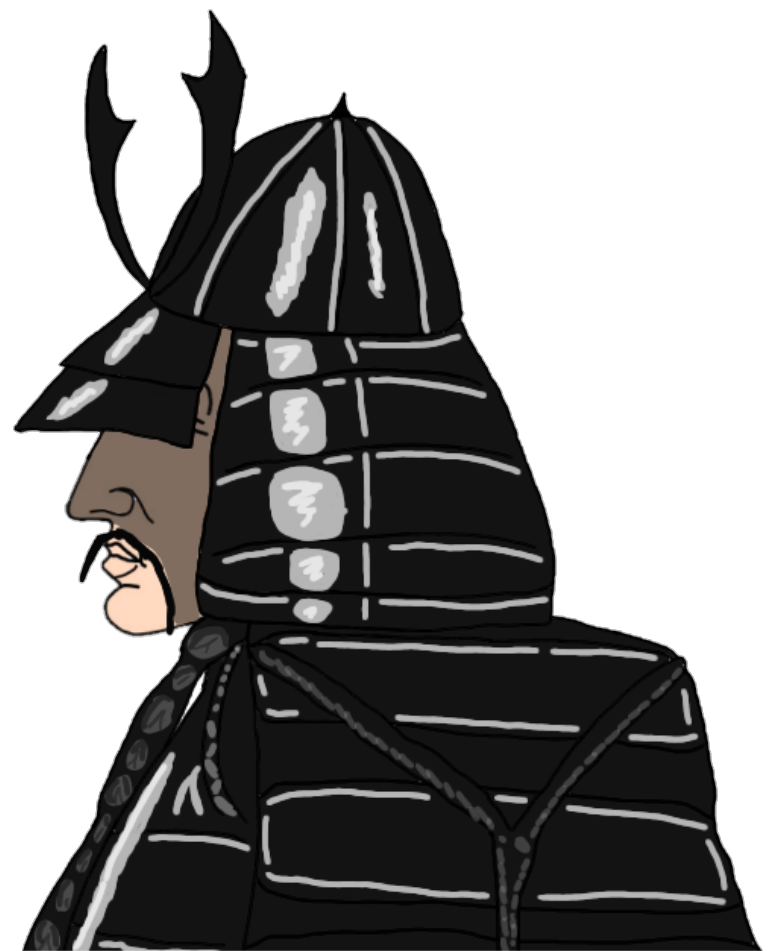
Label: 4_Yes_Chad